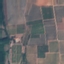
Land use / land cover: PermanentCrop